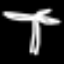
Label: palm tree